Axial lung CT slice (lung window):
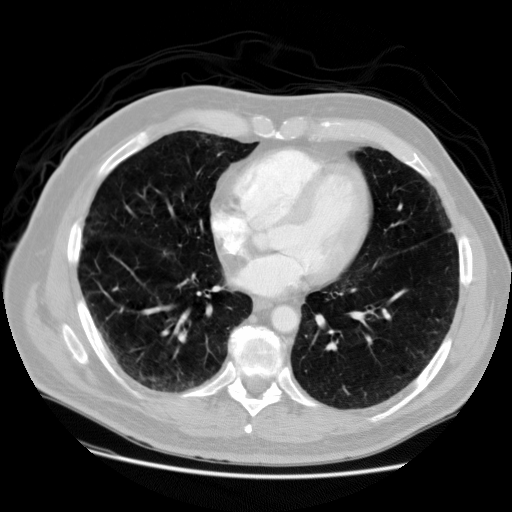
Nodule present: no